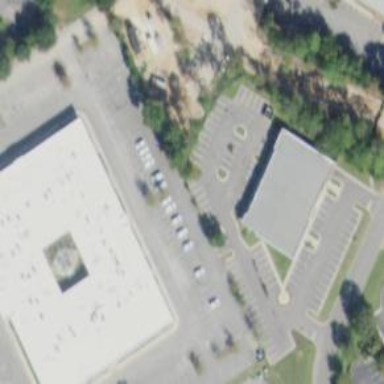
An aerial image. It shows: Parking space is available.